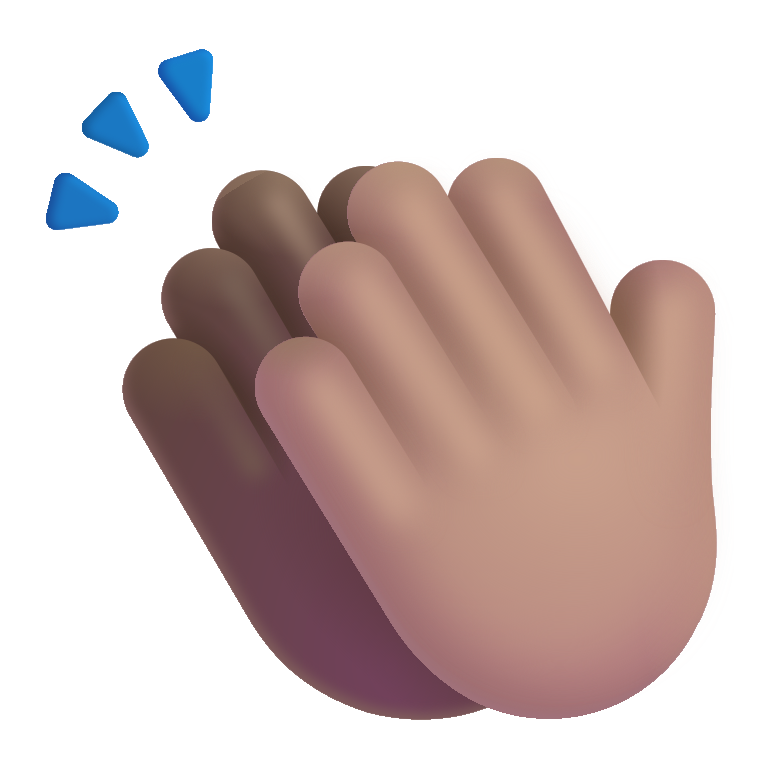
clapping hands color